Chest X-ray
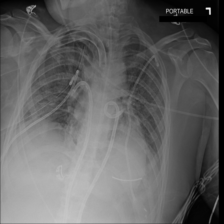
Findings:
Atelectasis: negative
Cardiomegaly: negative
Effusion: negative
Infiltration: positive
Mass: negative
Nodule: negative
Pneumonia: negative
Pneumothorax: positive
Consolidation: negative
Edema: negative
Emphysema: negative
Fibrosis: negative
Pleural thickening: negative
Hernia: negative